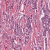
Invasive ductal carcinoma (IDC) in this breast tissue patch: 1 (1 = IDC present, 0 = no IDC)